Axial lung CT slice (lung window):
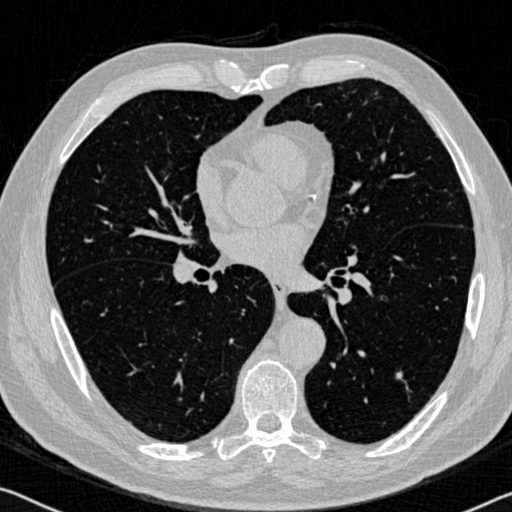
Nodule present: no